Question: I implemented jScrollpane in one of my page , but I noticed a very strange behavior in it. When I click on the div in which the scroll bar is implemented the entire div gets selected with a border , just like a frame in page. I am experiencing this behavior in Chrome only. It seems to be fine in other browsers like FF , Opera.

'''
<div class="container">
<div class="main-content">
<article class="content-display">Some Content</article>
<article class="content-display">Some Content</article>
<article class="content-display">Some Content</article>
<article class="content-display">Some Content</article>
</div>
</div>
'''
'''
.container {
padding-top: 5%;
width: 100%;
height: 100%;
position: relative;
}
.main-content {
position: absolute;
width: 80%;
height: 100%;
float: left;
overflow-y: hidden;
overflow-x: scroll;
margin-left: 10%;
margin-right: 10%;
border: none;
}
.content-display {
position: absolute;
z-index: 3900;
/*padding-left: 6%;
padding-right: 6%;*/
}
'''
In addition to this I am setting min - height and width of the content-display blocks , which I suppose is unnecessary in this content.
And Now the in which I made some slight changes.
'''
/*
* CSS Styles that are needed by jScrollPane for it to operate correctly.
*
* Include this stylesheet in your site or copy and paste the styles below into your stylesheet - jScrollPane
* may not operate correctly without them.
*/
.jspContainer {
overflow: hidden;
position: relative;
}
.jspPane {
position: absolute;
}
.jspVerticalBar {
position: absolute;
top: 0;
right: 0;
width: 15px;
height: 100%;
background: red;
}
.jspHorizontalBar {
position: absolute;
bottom: 0;
left: 0;
width: 100%;
height: 10px;
background: red;
border-radius: 100px;
border-bottom: 0.3px;
border-bottom-style: ridge;
border-bottom-color: #EEEEF4;
}
.jspCap {
display: none;
}
.jspHorizontalBar .jspCap {
float: left;
}
.jspTrack {
background: #C6122F;
position: relative;
border-radius: 100px;
}
.jspDrag {
background: white;
position: relative;
top: 0;
left: 0;
/*cursor: pointer;*/
height: 400px;
border-radius: 10px;
/*background-image: url("../../images/contact/map.png");*/
}
.jspHorizontalBar .jspTrack, .jspHorizontalBar .jspDrag {
float: left;
height: 100%;
}
.jspArrow {
/*background: #50506d;*/
text-indent: -20000px;
display: block;
/*cursor: pointer;*/
padding: 0;
margin: 0;
}
.jspArrow.jspDisabled {
/*cursor: default;*/
/*background: #80808d;*/
}
.jspVerticalBar .jspArrow {
height: 16px;
}
.jspHorizontalBar .jspArrow {
width: 0px;
float: left;
height: 100%;
}
.jspVerticalBar .jspArrow:focus {
outline: none;
}
.jspCorner {
background: #eeeef4;
float: left;
height: 100%;
}
/* Yuk! CSS Hack for IE6 3 pixel bug :( */
* html .jspCorner {
margin: 0 -3px 0 0;
}
'''
Please help me debug this. Thanks a lot. In this context I would also like to know how do I increase the size of the scroll drag more specifically the element .jspDrag
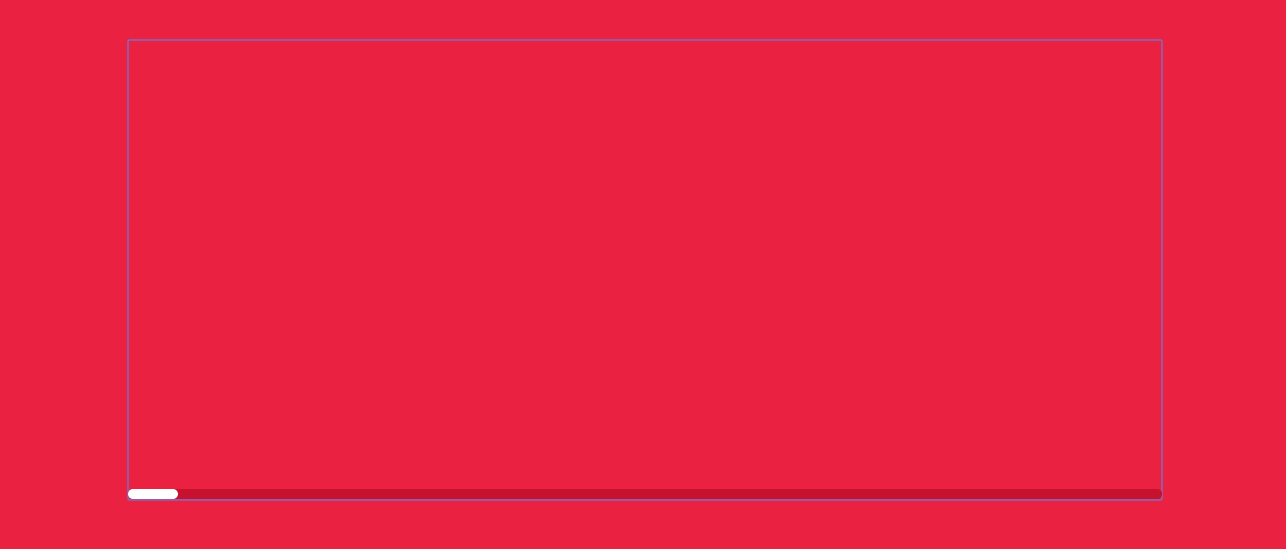
Answer: In chrome browser, when jScrollPane is used then by default an outline gets added on jScrollPane area to mark the focus on it.
But it can be removed using CSS by applying property 'outline:none;' to the div on which jScrollPane is applied.
Here is <URL> demonstrating the same.
'''
<div class="scroll-pane">
test<br/>
test<br/>
test<br/>
</div>
'''
Then in CSS apply 'outline:none;' property to '.scroll-pane' as
'''
.scroll-pane
{
width: 100%;
height: 200px;
overflow: auto;
outline: none;
}
'''
Then applied jScrollPane using jquery as
'''
$(function(){
$('.scroll-pane').jScrollPane();
});
'''
This will remove blue outline highlighting in jScrollPane.